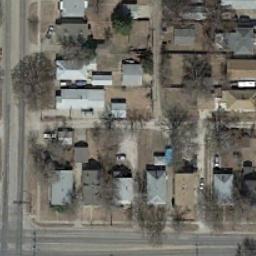
Label: residential